Interaction volume radius: 10 \u00c5
Interaction volume height: 15 \u00c5
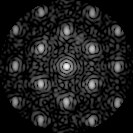
Disorder parameter: 0.3088